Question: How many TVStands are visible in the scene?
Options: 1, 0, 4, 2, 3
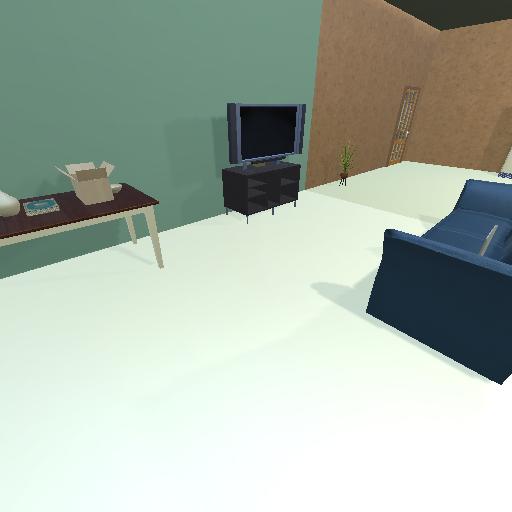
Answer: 1